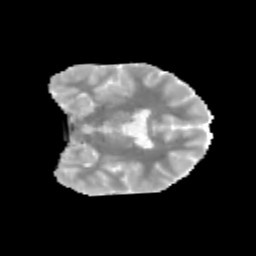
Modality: MD
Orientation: coronal
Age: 12
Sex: male
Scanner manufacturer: siemens
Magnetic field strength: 3 T
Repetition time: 3.8 s
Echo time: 0.07 s